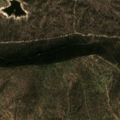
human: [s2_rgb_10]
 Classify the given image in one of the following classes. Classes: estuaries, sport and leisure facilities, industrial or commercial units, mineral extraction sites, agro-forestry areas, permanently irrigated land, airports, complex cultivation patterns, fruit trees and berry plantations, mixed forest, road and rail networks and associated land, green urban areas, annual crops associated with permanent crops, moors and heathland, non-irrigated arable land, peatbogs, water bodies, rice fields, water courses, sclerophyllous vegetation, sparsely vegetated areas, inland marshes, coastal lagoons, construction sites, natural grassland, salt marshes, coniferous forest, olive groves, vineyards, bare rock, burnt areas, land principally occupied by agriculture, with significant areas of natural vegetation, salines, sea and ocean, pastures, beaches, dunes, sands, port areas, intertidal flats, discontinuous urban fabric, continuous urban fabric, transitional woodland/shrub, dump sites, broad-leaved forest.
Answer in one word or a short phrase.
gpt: agro-forestry areas, broad-leaved forest, transitional woodland/shrub